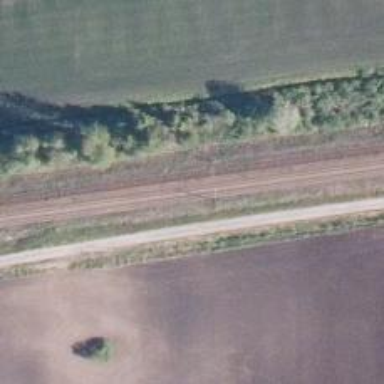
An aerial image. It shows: Railway track with continuous electrified contact line.